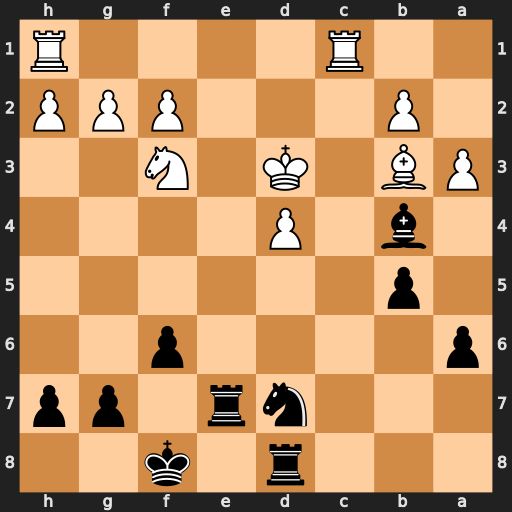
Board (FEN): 3r1k2/3nr1pp/p4p2/1p6/1b1P4/PB1K1N2/1P3PPP/2R4R
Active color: b
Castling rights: -
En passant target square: -
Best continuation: Nc5+ Rxc5 Bxc5